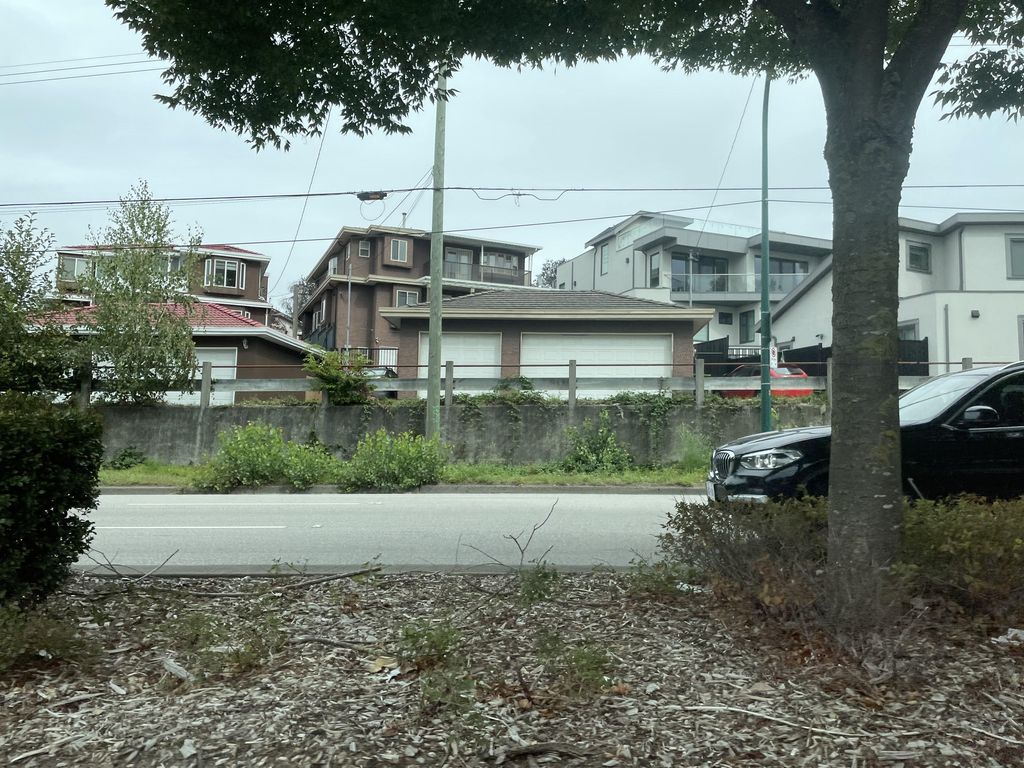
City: vancouver